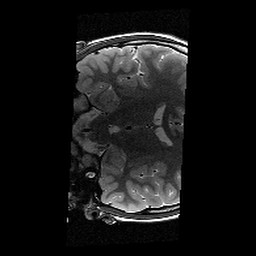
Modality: T2w
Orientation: coronal
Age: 11
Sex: male
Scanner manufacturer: siemens
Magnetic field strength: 3 T
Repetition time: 8.46 s
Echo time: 0.067 s